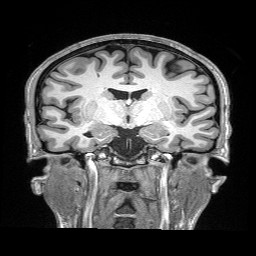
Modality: T1w
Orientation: sagittal